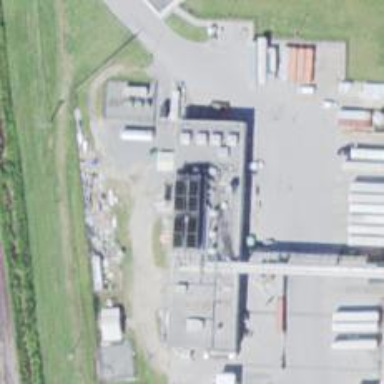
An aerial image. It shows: Generator for power supply.